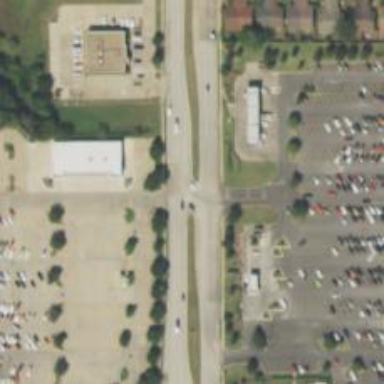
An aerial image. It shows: Secondary link road.